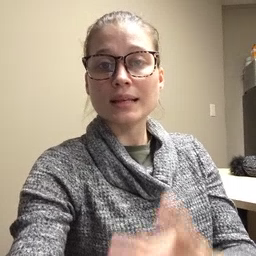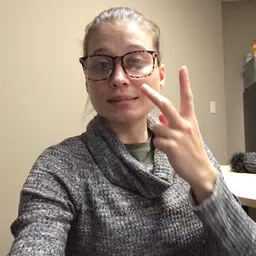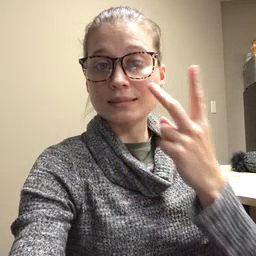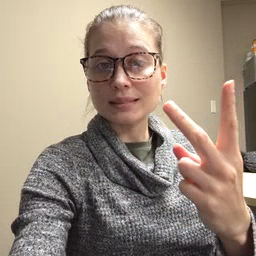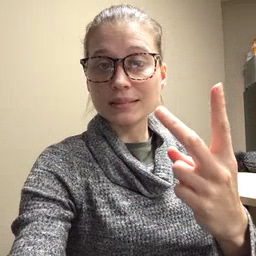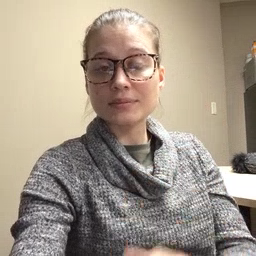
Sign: see